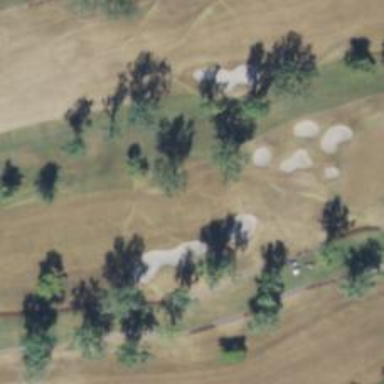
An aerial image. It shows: Golf hole.